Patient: sex F, age 37
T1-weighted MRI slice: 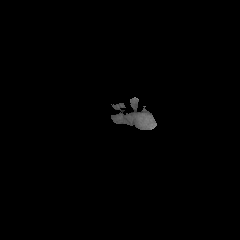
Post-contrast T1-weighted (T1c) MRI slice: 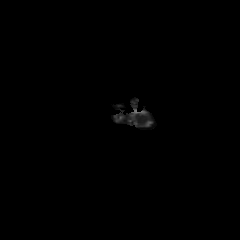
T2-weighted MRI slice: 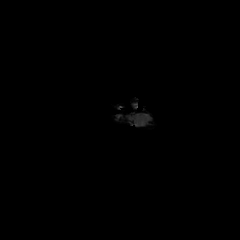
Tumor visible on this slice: no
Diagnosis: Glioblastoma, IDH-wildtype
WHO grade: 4